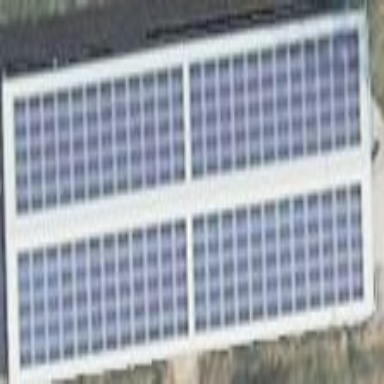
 generating electricity through photovoltaic methods."